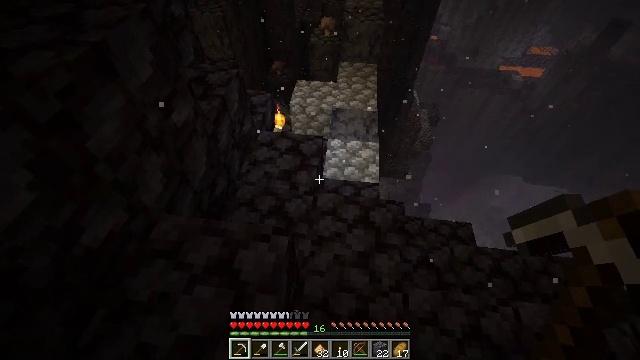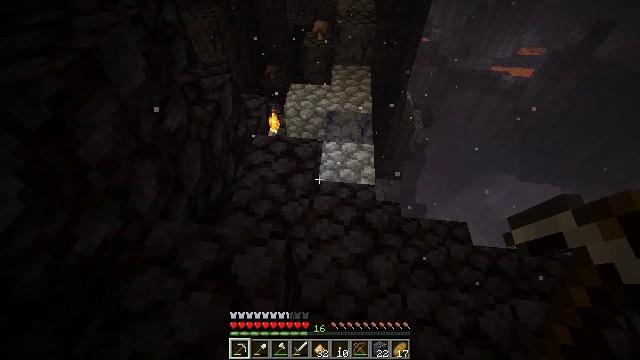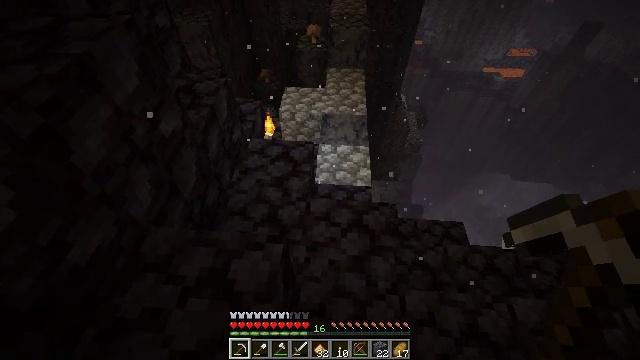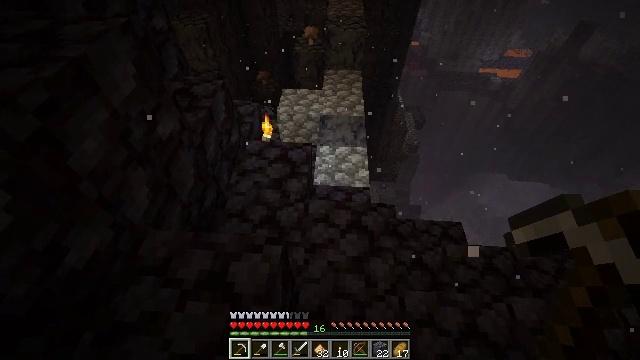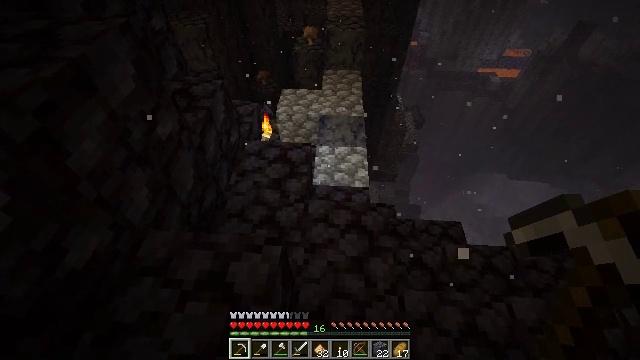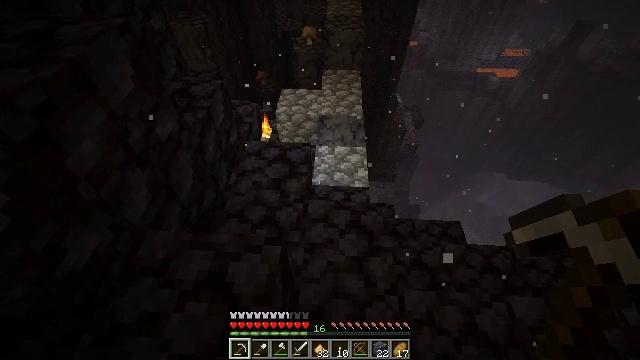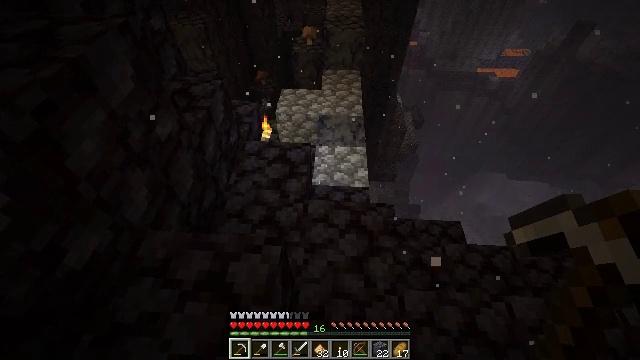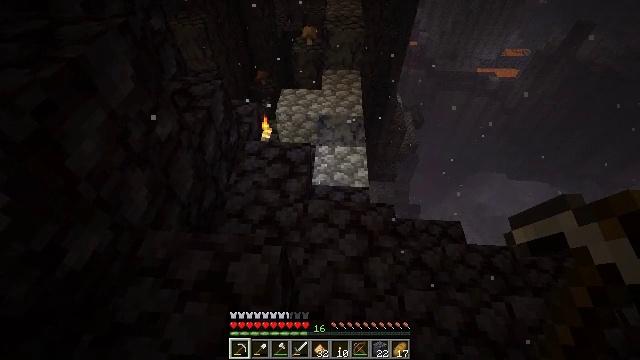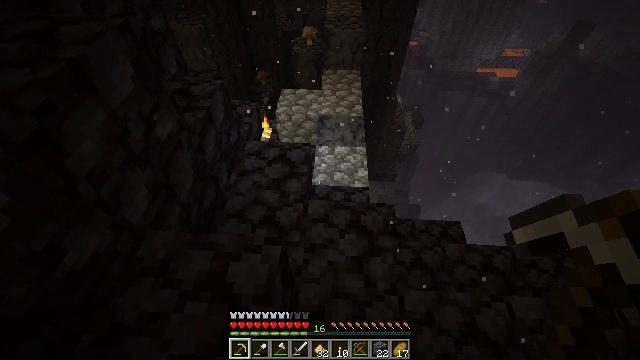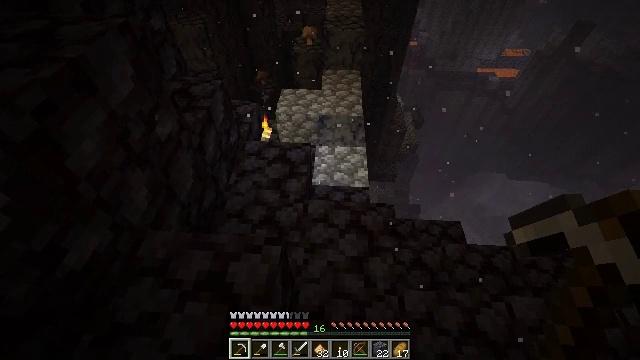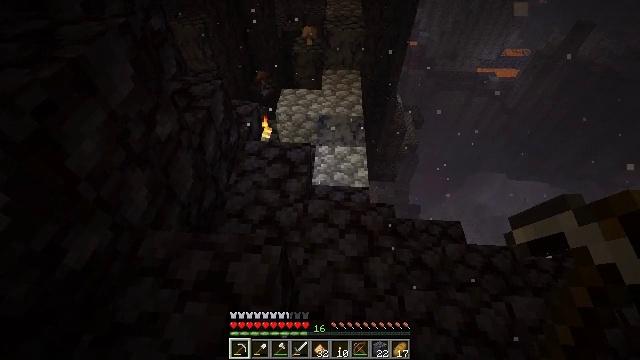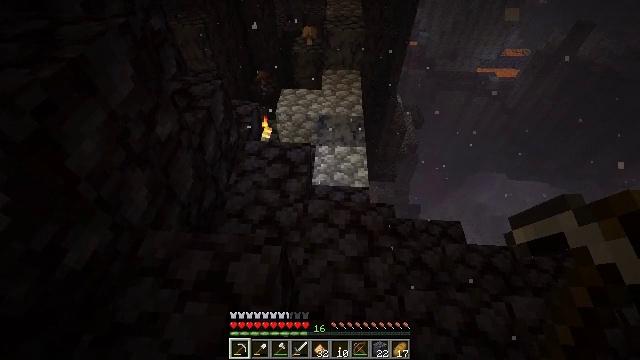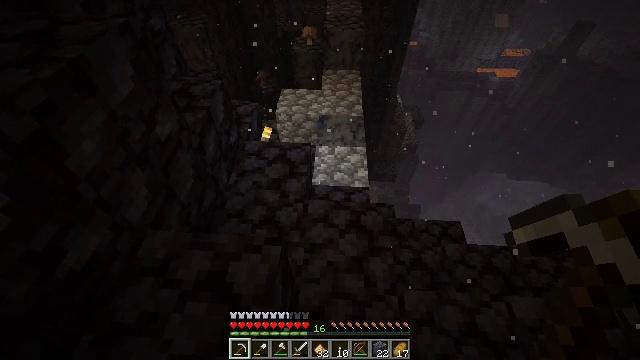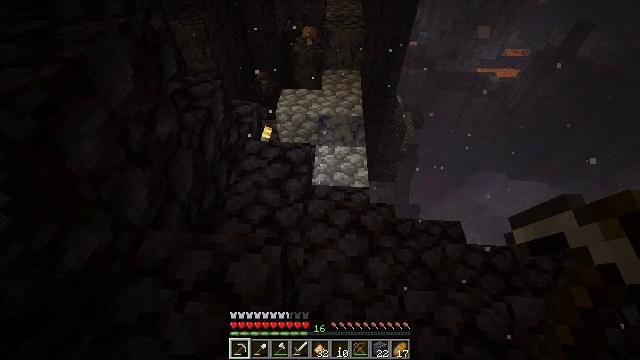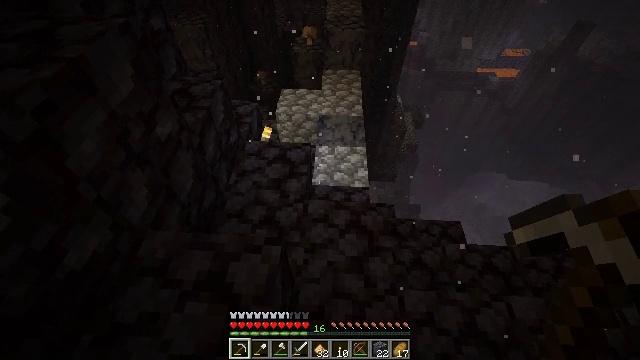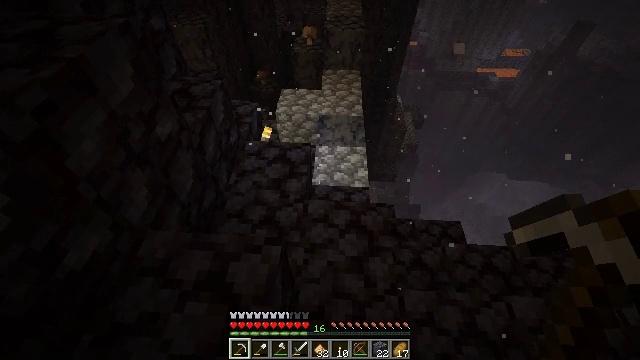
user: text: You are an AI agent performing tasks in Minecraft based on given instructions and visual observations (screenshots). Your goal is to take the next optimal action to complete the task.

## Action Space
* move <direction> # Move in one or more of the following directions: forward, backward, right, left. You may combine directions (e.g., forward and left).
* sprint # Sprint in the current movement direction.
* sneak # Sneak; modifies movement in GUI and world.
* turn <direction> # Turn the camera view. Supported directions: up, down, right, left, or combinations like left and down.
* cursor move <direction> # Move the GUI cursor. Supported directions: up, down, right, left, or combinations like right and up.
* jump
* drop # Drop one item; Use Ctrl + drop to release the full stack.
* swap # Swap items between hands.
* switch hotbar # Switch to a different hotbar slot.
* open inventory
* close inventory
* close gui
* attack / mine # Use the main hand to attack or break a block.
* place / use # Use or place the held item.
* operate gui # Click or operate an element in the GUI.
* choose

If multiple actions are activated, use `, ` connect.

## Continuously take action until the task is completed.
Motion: motion action
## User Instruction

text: Collect basalt for building.
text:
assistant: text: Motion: turn right
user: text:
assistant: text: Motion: turn right
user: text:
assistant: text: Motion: no_op
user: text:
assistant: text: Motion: no_op
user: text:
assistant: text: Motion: no_op
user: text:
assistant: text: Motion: no_op
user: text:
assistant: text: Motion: no_op
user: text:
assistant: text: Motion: no_op
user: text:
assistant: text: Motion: no_op
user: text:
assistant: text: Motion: no_op
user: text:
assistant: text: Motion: no_op
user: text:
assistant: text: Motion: no_op
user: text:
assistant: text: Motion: no_op
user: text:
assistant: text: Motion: no_op
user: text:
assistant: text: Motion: no_op
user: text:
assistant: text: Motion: no_op
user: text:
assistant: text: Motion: no_op
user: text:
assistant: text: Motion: no_op
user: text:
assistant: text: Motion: no_op
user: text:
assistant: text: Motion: no_op
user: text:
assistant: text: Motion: no_op
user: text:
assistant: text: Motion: no_op
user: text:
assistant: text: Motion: no_op
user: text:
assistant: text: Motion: no_op
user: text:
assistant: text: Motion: no_op
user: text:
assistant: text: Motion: no_op
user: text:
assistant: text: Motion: no_op
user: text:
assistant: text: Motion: no_op
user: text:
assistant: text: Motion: attack / mine
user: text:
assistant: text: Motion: attack / mine